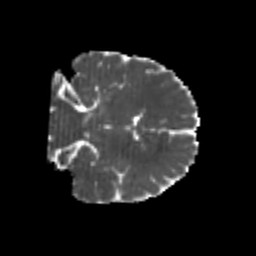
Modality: MD
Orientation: coronal
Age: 24
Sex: male
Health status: healthy
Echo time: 0.074 s